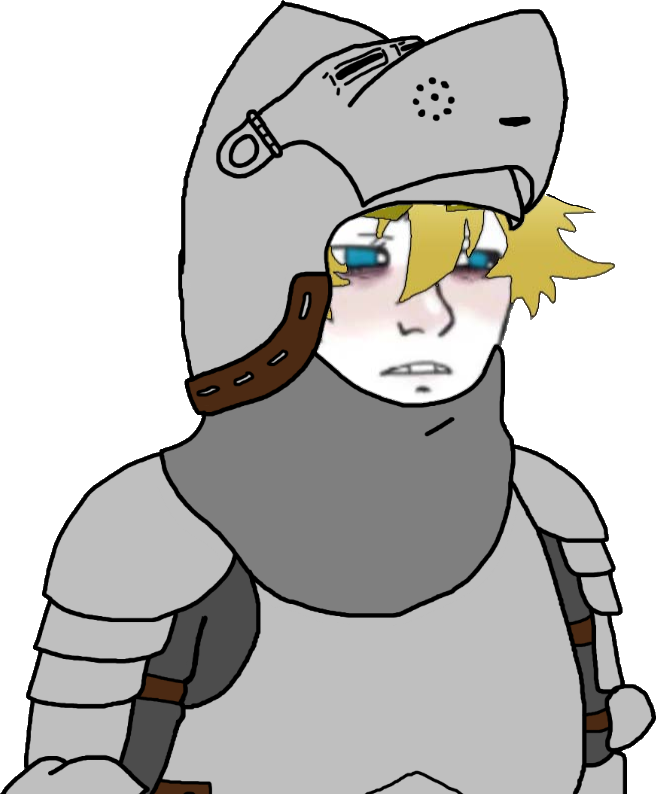
Label: 5_Twinkjak